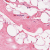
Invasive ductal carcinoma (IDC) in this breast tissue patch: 0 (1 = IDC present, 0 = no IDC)